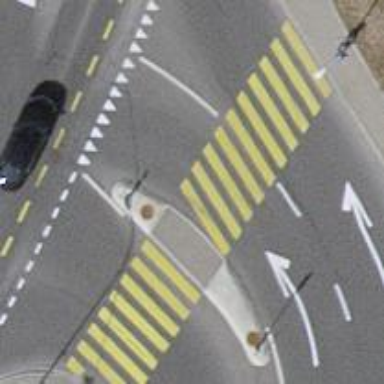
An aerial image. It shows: Uncontrolled zebra crossing with central island.